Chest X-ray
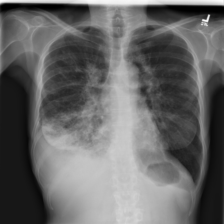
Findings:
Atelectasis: negative
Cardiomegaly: negative
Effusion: positive
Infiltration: negative
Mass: negative
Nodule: negative
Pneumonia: negative
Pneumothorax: negative
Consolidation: positive
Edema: negative
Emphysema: negative
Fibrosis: negative
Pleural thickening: negative
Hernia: negative